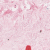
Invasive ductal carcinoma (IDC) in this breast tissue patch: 0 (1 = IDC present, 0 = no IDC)